Question: I have some Primefaces input components in a tab component, which get their data from a java bean class. They work perfectly. The problem is that something is must be wrong, because if I change to another tab and come right back the components become red. They still work though, but this might be related with another problem I have in my application. How can I see what this red means? No messages appear on the console. Are there any messages that I don't get?
EDIT: Added screenshot & Code

My code:
XHTML:
'''
<!DOCTYPE html PUBLIC "-//W3C//DTD XHTML 1.0 Transitional//EN"
"http://www.w3.org/TR/xhtml1/DTD/xhtml1-transitional.dtd">
<html xmlns="http://www.w3.org/1999/xhtml"
xmlns:ui="http://java.sun.com/jsf/facelets"
xmlns:h="http://java.sun.com/jsf/html"
xmlns:f="http://java.sun.com/jsf/core"
xmlns:p="http://primefaces.org/ui">
<h:body>
<ui:composition>
<h:form>
<p:panelGrid columns="2" style="margin-bottom:10px" cellpadding="5">
<h:outputText value="Item: "/>
<p:selectOneMenu value="#{devTestController.items}">
<f:selectItems value="#{devTestController.items}" var="item" itemLabel="#{item.label}" itemValue="#{item.value}"/>
</p:selectOneMenu>
</p:panelGrid>
<p:commandButton value="asdf1" action="#{devTestController.doAction()}"/>
</h:form>
</ui:composition>
</h:body>
</html>
'''
Java bean:
'''
import java.util.LinkedList;
import java.util.List;
import javax.annotation.PostConstruct;
import javax.faces.bean.ManagedBean;
import javax.faces.bean.RequestScoped;
@ManagedBean
@RequestScoped
public class DevTestController
{
private List<Parameter> items;
@PostConstruct
public void initList()
{
items = new LinkedList<>();
items.add(new Parameter("Item1", "Item1"));
items.add(new Parameter("Item2", "Item2"));
items.add(new Parameter("Item3", "Item3"));
}
public List<Parameter> getItems()
{
return items;
}
public void doAction()
{
System.out.println("asdf");
}
}
'''
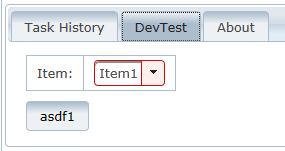
Answer: I found it. I had to put an h:messages tag somewhere and update it using a button.
My form in XHTML now:
'''
<h:form>
<h:messages id="errorMessages" style="color:red;margin:8px;" />
<br></br>
<p:panelGrid columns="2" style="margin-bottom:10px" cellpadding="5">
<h:outputText value="Item: "/>
<p:selectOneMenu value="#{devTestController.items}">
<f:selectItems value="#{devTestController.items}" var="item" itemLabel="#{item.label}" itemValue="#{item.value}"/>
</p:selectOneMenu>
</p:panelGrid>
<p:commandButton value="asdf1" update = "errorMessages" action="#{devTestController.doAction()}"/>
</h:form>
'''
Now I get the messages when I press the button:

It seems that I am missing a converter.